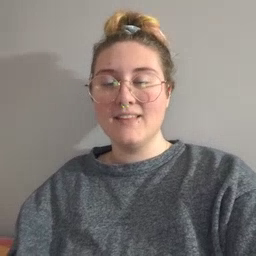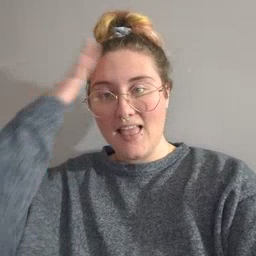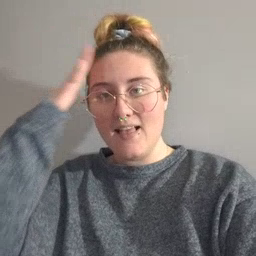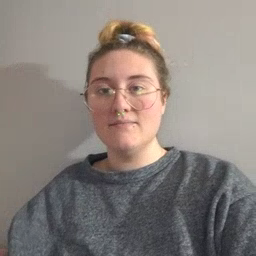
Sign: hat